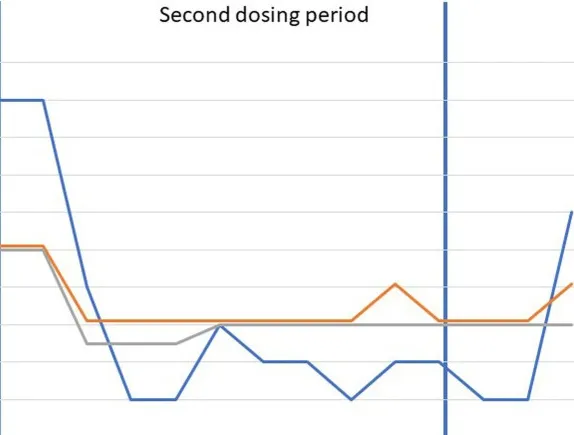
Visual analogue scale scores scaled from 1 to 10 for items tiredness, sleep quality and muscle pain prior to, during and after the second dosing period (d - 1 to d + 3). Scores for fatigue are based on the means of ratings obtained mornings and evenings; sleep quality was rated once daily (1 = very good).
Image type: pathology (immunostaining)